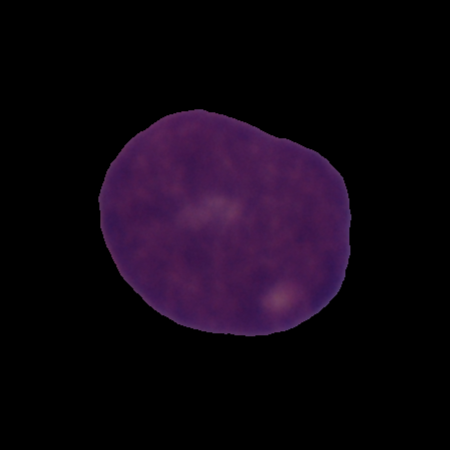
Label: cancer